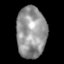
Tissue: lung
Cell type: Epithelial cells
Senescence score: 0.2157
Nuclear area (px): 1494
Mean DAPI intensity: 148.015